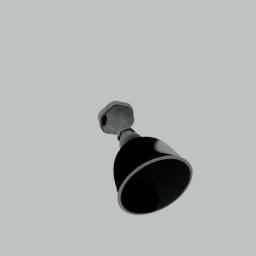
Label: decoration